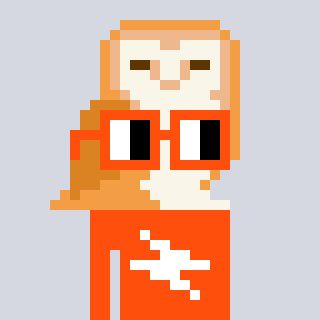
a pixel art character with square orange glasses, a owl-shaped head and a orange-colored body on a cool background